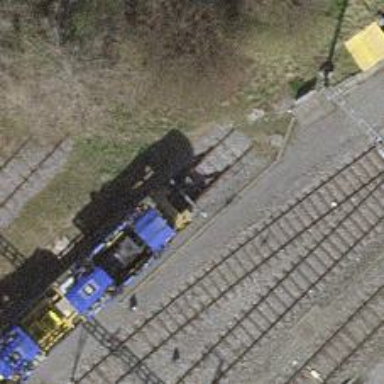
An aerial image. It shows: Railway buffer stop.